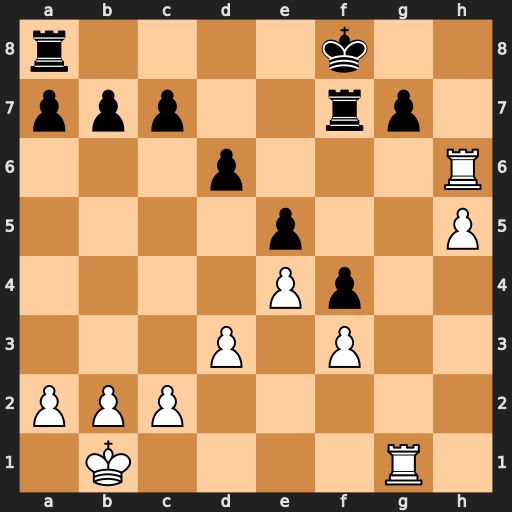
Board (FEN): r4k2/ppp2rp1/3p3R/4p2P/4Pp2/3P1P2/PPP5/1K4R1
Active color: w
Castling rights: -
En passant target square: -
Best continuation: Rh8+ Ke7 Rxa8